Field crop: maize
Growth stage: 2
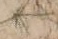
Species: salsola